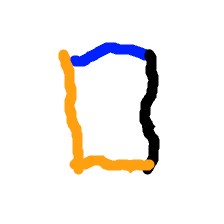
Shape: rectangle